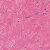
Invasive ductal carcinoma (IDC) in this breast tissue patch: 0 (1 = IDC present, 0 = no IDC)